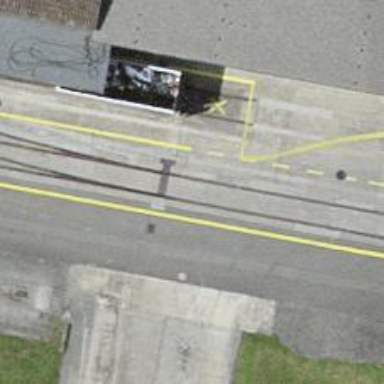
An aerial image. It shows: Railway switch.